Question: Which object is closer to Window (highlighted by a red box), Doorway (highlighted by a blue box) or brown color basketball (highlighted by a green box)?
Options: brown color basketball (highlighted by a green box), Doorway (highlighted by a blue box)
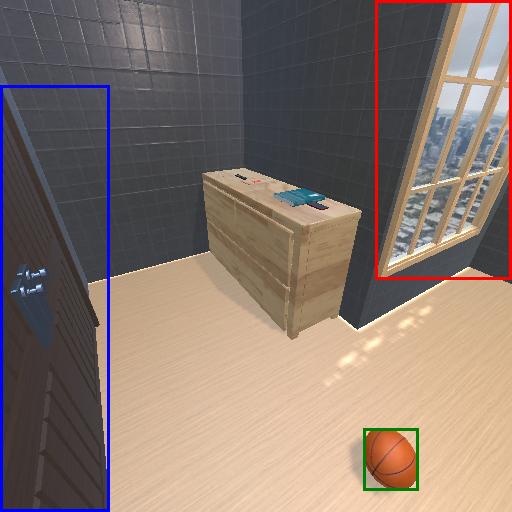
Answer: brown color basketball (highlighted by a green box)